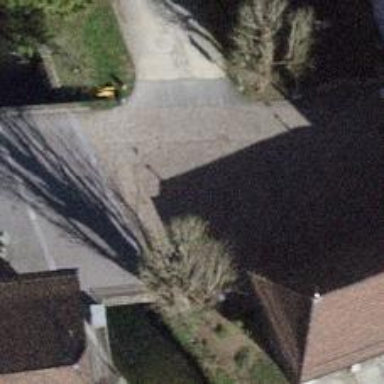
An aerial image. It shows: Residential road with sett surface.